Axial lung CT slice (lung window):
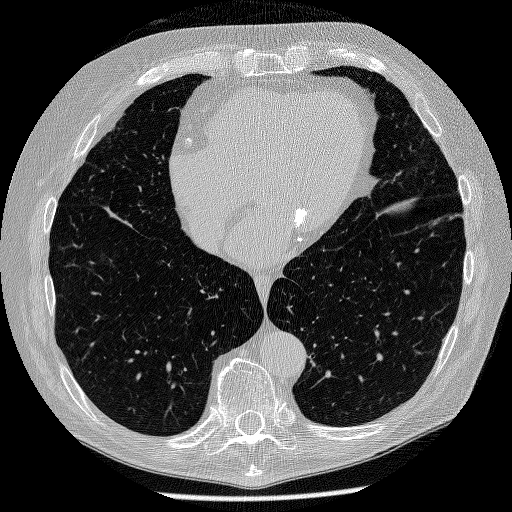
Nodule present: no